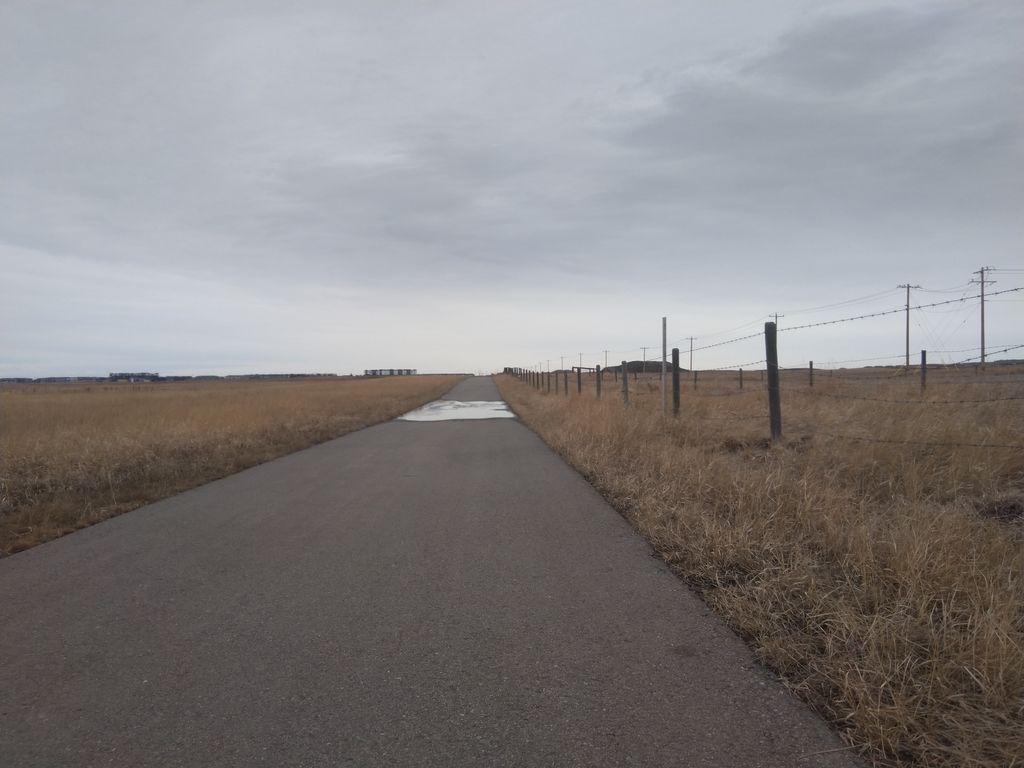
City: calgary